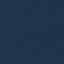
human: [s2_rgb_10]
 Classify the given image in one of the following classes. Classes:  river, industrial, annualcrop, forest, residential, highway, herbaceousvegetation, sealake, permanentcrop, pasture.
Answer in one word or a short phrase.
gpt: SeaLake